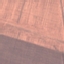
Land use / land cover: AnnualCrop